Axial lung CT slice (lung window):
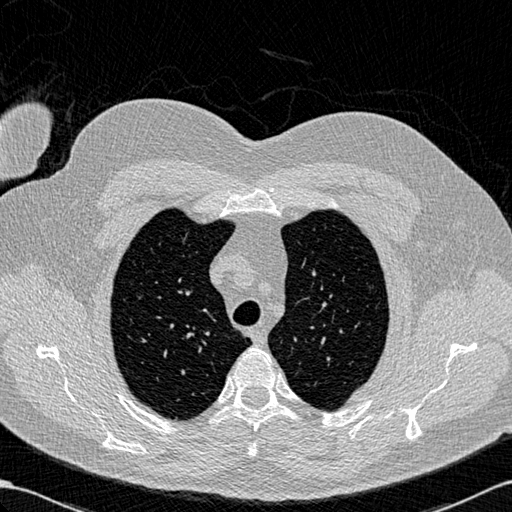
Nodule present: no